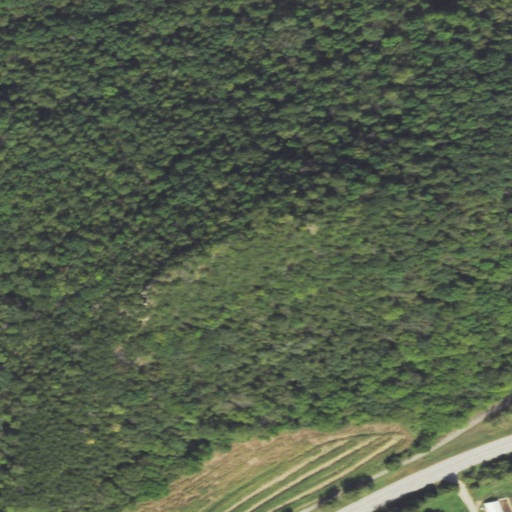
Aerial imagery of mountain in Minnesota named Cushings Peak containing deciduous forest, mixed forest, evergreen forest, grassland, low intensity development, open development, and medium intensity development